九年级 · 解析几何
已知 $a$ 是方程 $x^{2}-4 x=\frac{1}{x}$ 的实数根, 则直线 $y=a x+2-a$ 的图象大致是（）

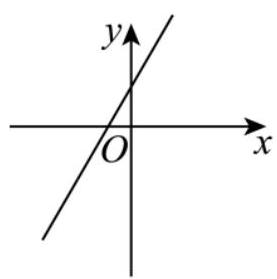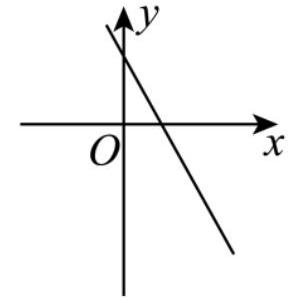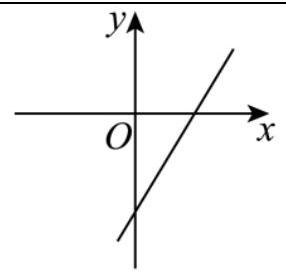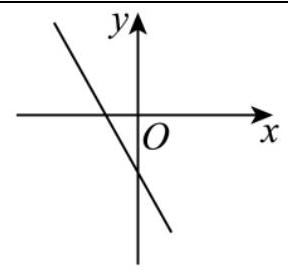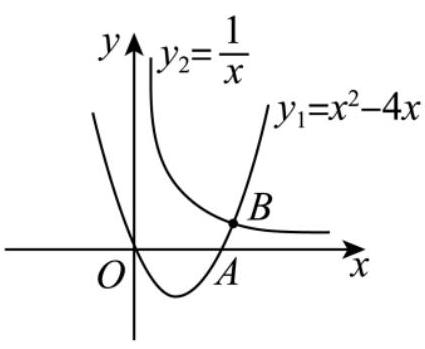
A.

B.

C.

D.

答案: C
解析: 方程 $x^{2}-4 x=\frac{1}{x}$ 的实数根, 实际就是抛物线 $y_{1}=x^{2}-4 x$ 与双曲线 $y_{2}=\frac{1}{x}$ 交点的横坐标, 通过画两个函数的图象, 确定 $a$ 的取值范围, 再根据 $a$ 的取值范围确定直线所经过的象限, 从而确定位置, 做出选择.

【详解】解：设 $y_{1}=x^{2}-4 x, y_{2}=\frac{1}{x}$,

拋物线 $y_{1}=x^{2}-4 x$ 与双曲线 $y_{2}=\frac{1}{x}$ 的图象如图所示:

方程 $x^{2}-4 x=\frac{1}{x}$ 的实数根, 实际就是拋物线 $y_{1}=x^{2}-4 x$ 与双曲线 $y_{2}=\frac{1}{x}$ 交点的横坐标,

抛物线 $y_{1}=x^{2}-4 x$ 与 $x$ 轴的交点为 $O(0,0), A(4,0)$,

由两个图象可得, 交点 $B$ 的横坐标一定要大于 4 , 即: $a>4$,

当 $a>4$ 时, $2-a<0$, 直线 $y=a x+2-a$ 的图象过一、三、四象限,

故选: C.

【点睛】本题考查一次函数的图象和性质, 反比例函数的图象和性质, 二次函数的图象和性质, 利用图象法比较直观的得出结论, 于是函数中常用的方法.